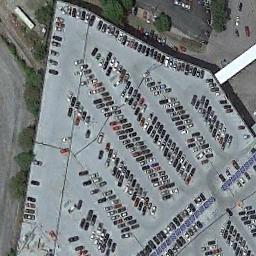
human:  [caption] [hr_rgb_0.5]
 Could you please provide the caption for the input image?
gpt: The parking lot is full of cars next to some trees .

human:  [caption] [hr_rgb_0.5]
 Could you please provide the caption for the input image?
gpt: The parking lot has lots of cars arranged neatly in lines .

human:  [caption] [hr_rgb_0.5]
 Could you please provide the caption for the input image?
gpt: Six rows of cars were parked in the parking lot .

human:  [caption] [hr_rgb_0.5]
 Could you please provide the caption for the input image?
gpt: There are many different colors and styles of cars in the parking lot .

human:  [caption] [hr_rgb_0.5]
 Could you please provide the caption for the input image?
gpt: There are many cars on the parking lots beside some green trees .